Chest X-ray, AP view. Patient: 47 years old, sex M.
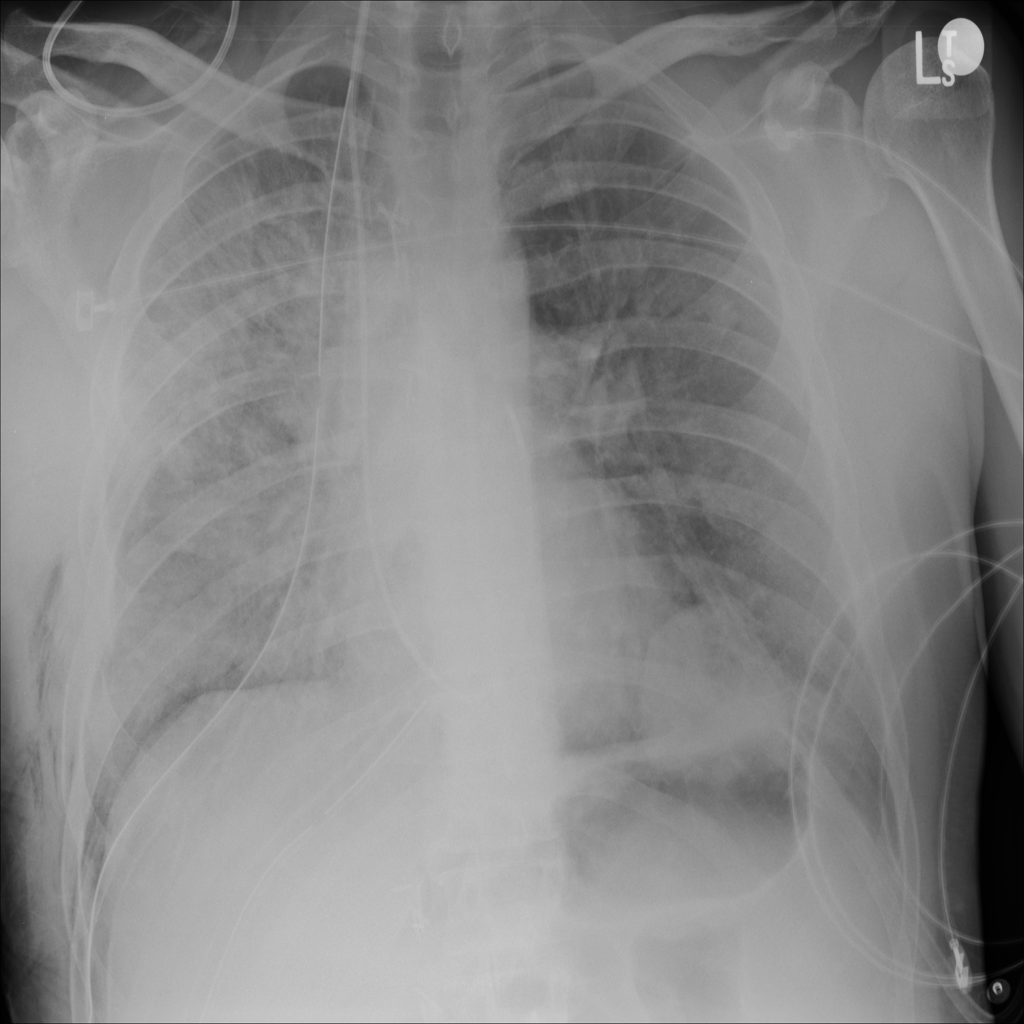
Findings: Emphysema, Infiltration, Mass